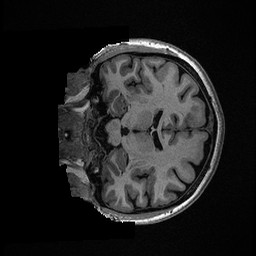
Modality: T1w
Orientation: coronal
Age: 51
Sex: female
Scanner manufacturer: ge
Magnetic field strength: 3 T
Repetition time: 0.006952 s
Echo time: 0.00292 s